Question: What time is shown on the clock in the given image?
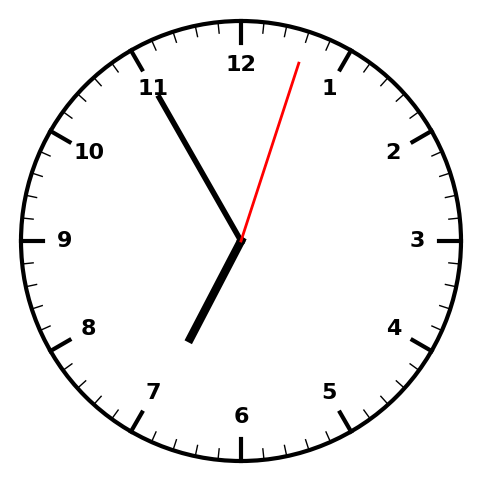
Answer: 06:55:03